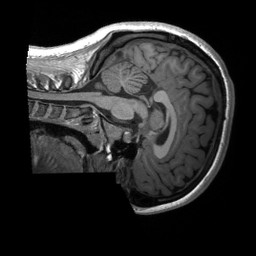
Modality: T1w
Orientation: sagittal
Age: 16
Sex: female
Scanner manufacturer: siemens
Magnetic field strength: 3 T
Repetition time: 2.3 s
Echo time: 0.00232 s